Interaction volume radius: 5 \u00c5
Interaction volume height: 20 \u00c5
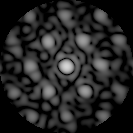
Disorder parameter: 0.475